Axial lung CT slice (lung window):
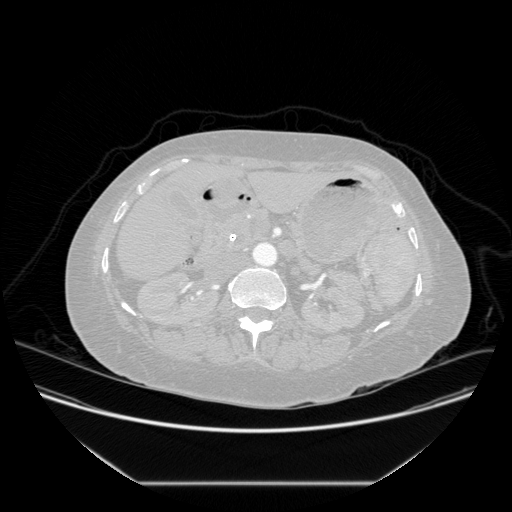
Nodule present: no